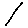
Label: line